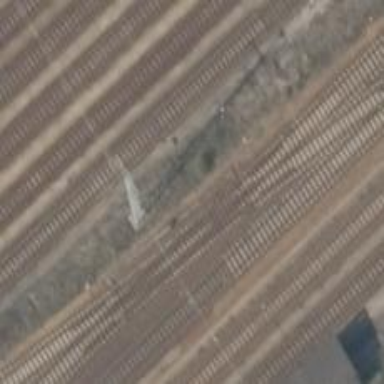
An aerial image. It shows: Railway switch.